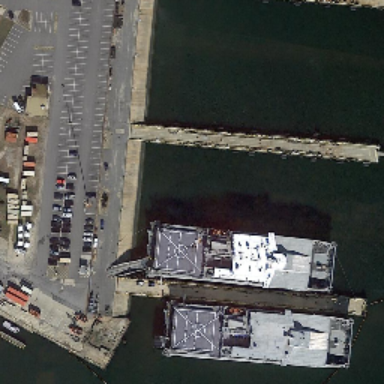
Two grey boats anchored on either side of the bridge .